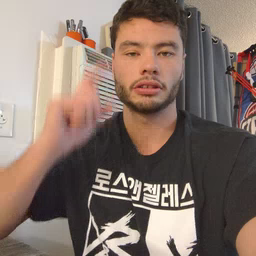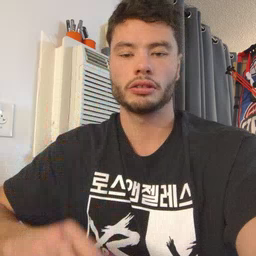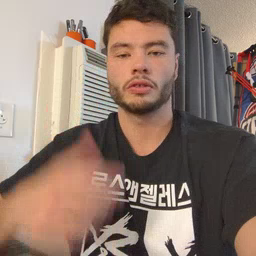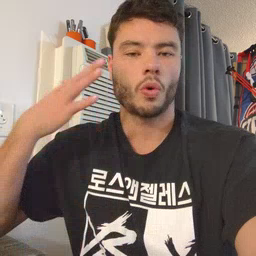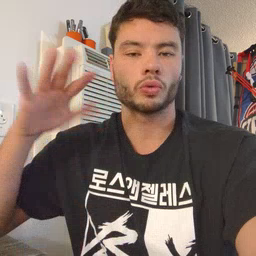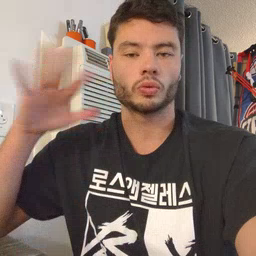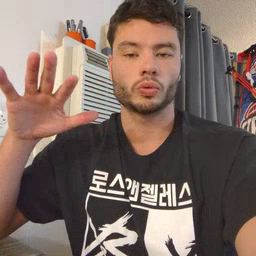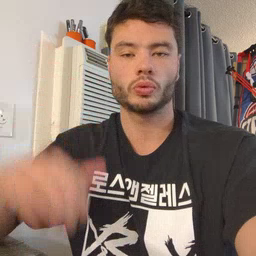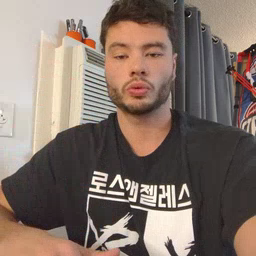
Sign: noisy